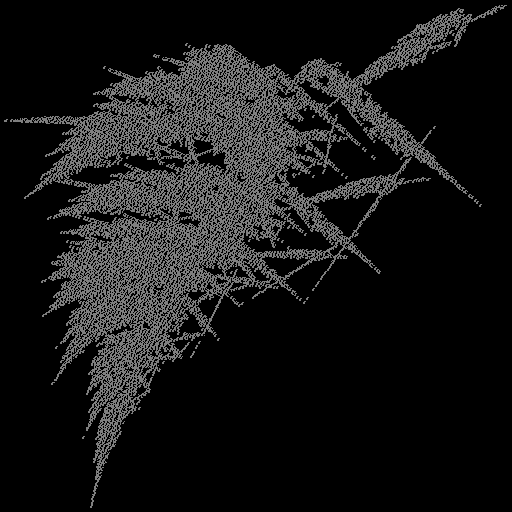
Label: turbanshell